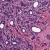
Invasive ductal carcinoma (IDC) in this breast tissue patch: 1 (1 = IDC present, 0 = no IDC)